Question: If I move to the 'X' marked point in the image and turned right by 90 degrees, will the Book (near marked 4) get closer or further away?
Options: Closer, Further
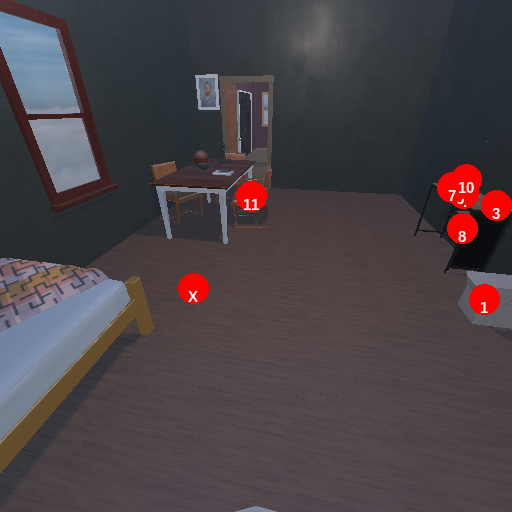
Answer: Closer